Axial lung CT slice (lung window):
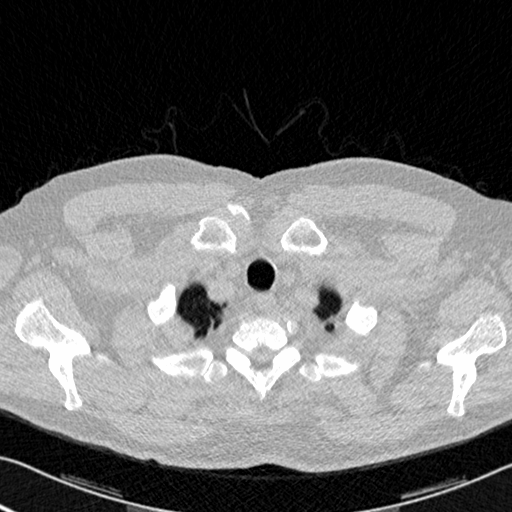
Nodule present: no